Question: I am havinng trouble loading a parameter which is defined in a property file with spring context 3.2.4.RELEASE. My 'web-application-context.xml' looks like this:
'''
<?xml version="1.0" encoding="UTF-8"?>
<beans xmlns="http://www.springframework.org/schema/beans"
xmlns:xsi="http://www.w3.org/2001/XMLSchema-instance"
xmlns:context="http://www.springframework.org/schema/context"
xmlns:task="http://www.springframework.org/schema/task"
xmlns:tx="http://www.springframework.org/schema/tx"
xsi:schemaLocation="http://www.springframework.org/schema/context http://www.springframework.org/schema/context/spring-context-3.1.xsd
http://www.springframework.org/schema/beans http://www.springframework.org/schema/beans/spring-beans.xsd
http://www.springframework.org/schema/tx http://www.springframework.org/schema/tx/spring-tx-3.0.xsd
http://www.springframework.org/schema/task http://www.springframework.org/schema/task/spring-task-3.0.xsd">
<context:property-placeholder system-properties-mode="ENVIRONMENT" ignore-resource-not-found="false" ignore-unresolvable="false" location="file:${runtime.dir}/config/properties.txt" />
<import resource="test-${myBooleanParameter}.xml" />
'''
My 'properties.txt' looks like this:
'''
myBooleanParameter=true
'''
In my 'web.xml' is the following snippet:
'''
<context-param>
<param-name>contextConfigLocation</param-name>
<param-value>classpath:web-application-context.xml</param-value>
</context-param>
'''
Unfortunatly I am getting this error:
'''
Unexpected exception parsing XML document from class path resource [web-application-context.xml]; nested exception is java.lang.IllegalArgumentException: Could not resolve placeholder 'myBooleanParameter' in string value "test-${myBooleanParameter}.xml"
'''
I looked into the sources he is using and I think the right propertySource is not even registering the 'PropertySource'. This is the List of 'propertySources'in 'PropertyPlaceholderHelper.parseStringValue':

Full debug log can be found here: <URL>
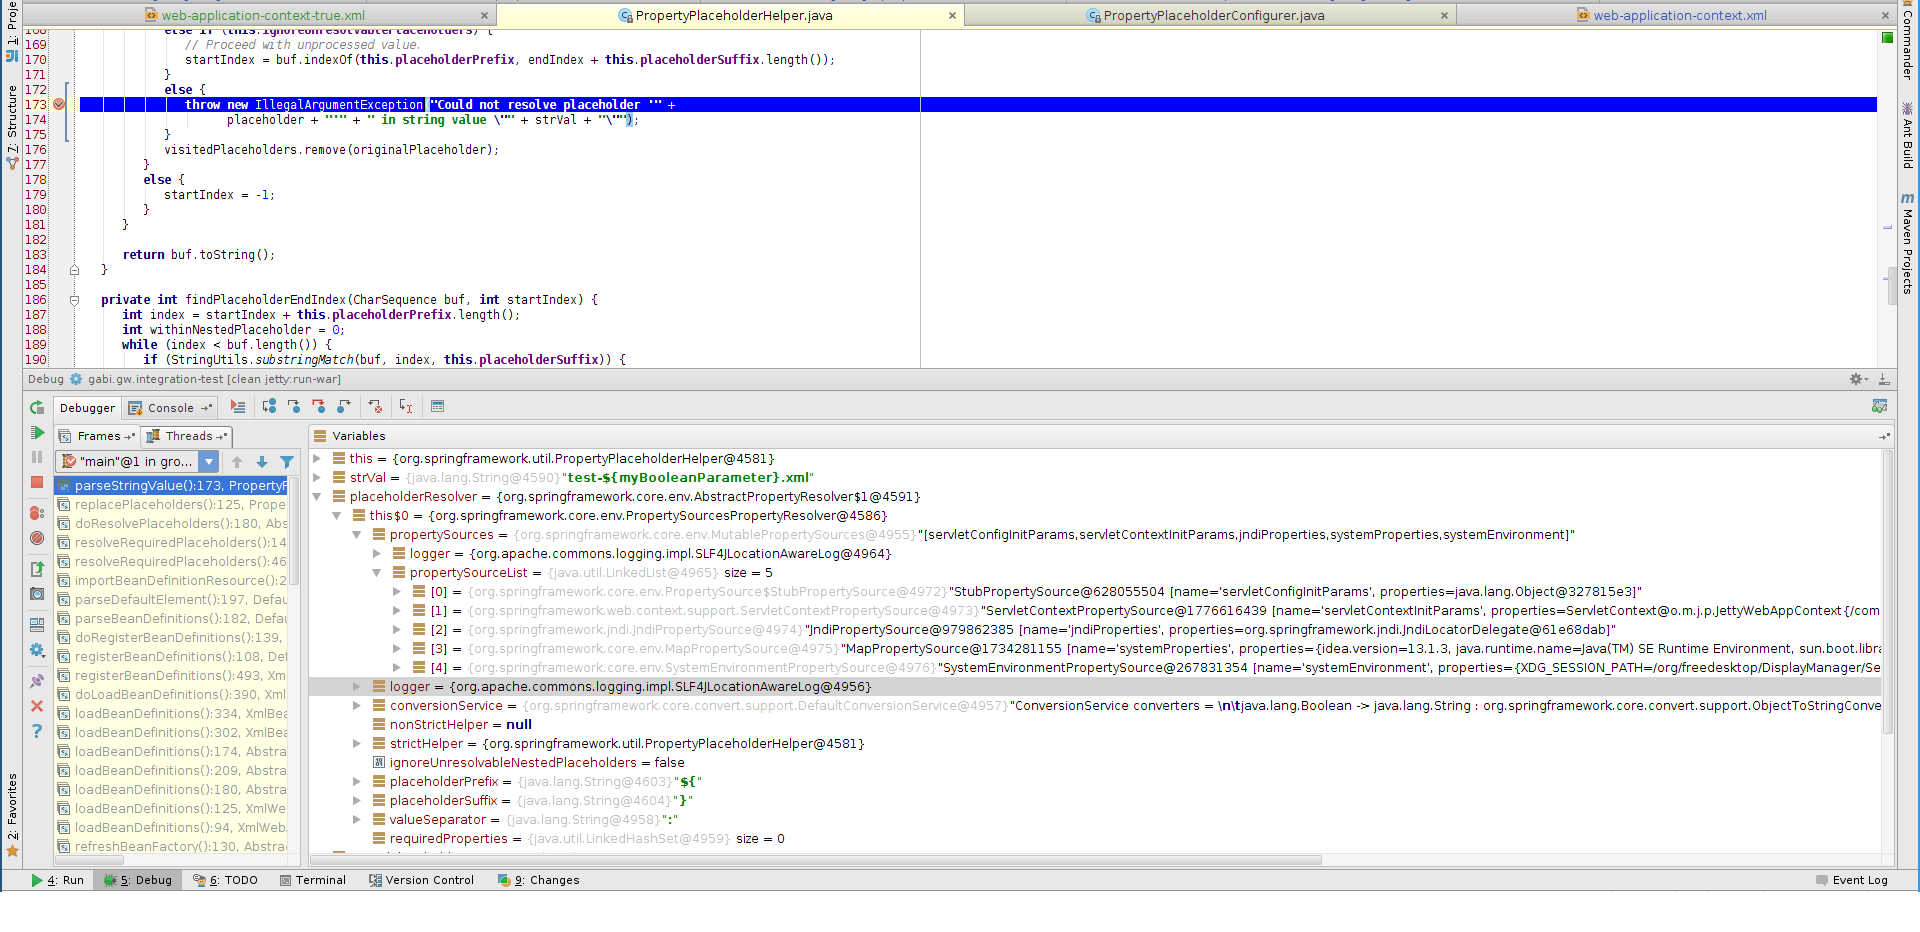
Answer: Here is a Class that can be used to accomplish this:
<URL>